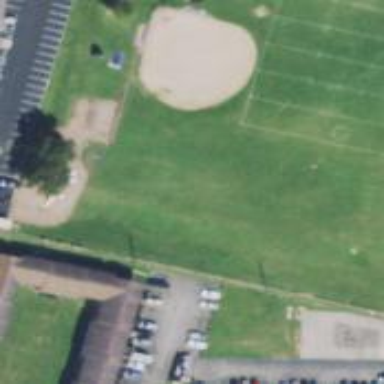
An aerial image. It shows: Baseball pitch for leisure land.